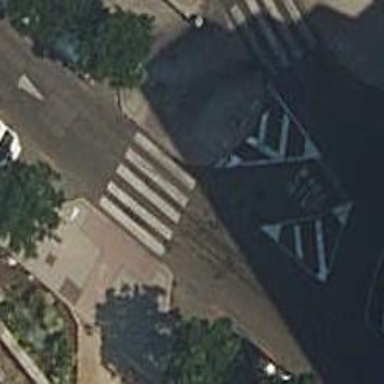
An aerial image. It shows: Marked crossing on the road.